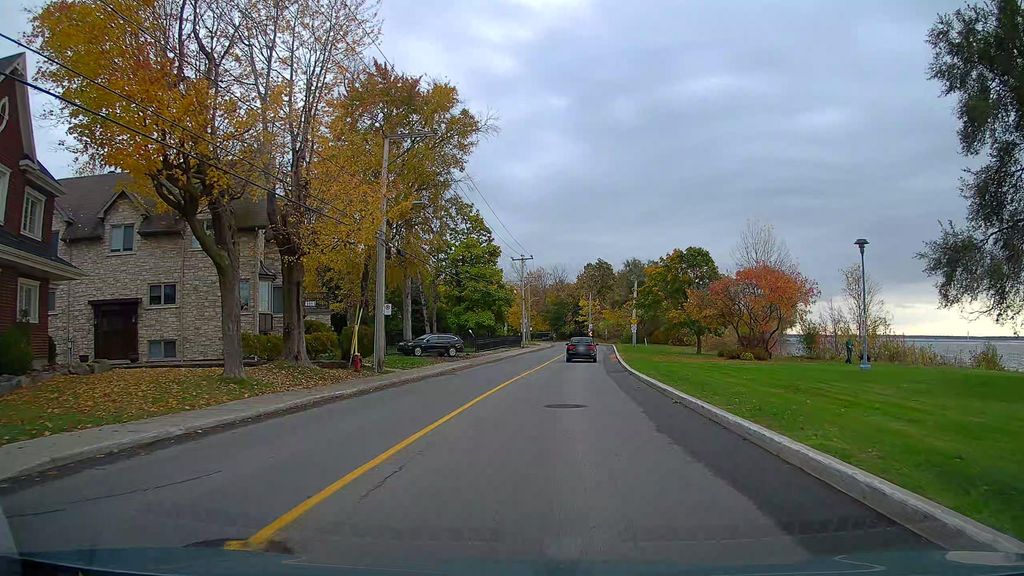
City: montreal